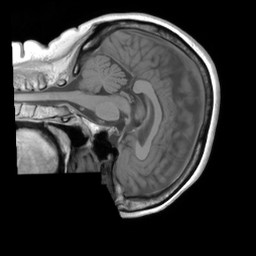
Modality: T1w
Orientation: sagittal
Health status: ill
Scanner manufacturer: siemens
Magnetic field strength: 3 T
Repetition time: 0.4 s
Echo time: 0.00246 s